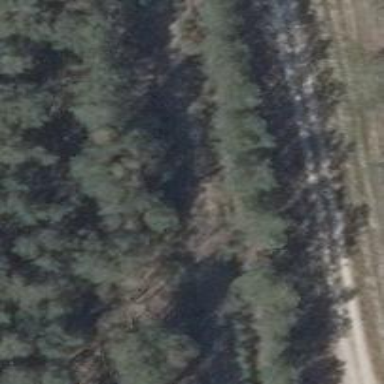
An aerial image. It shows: Abandoned railway.